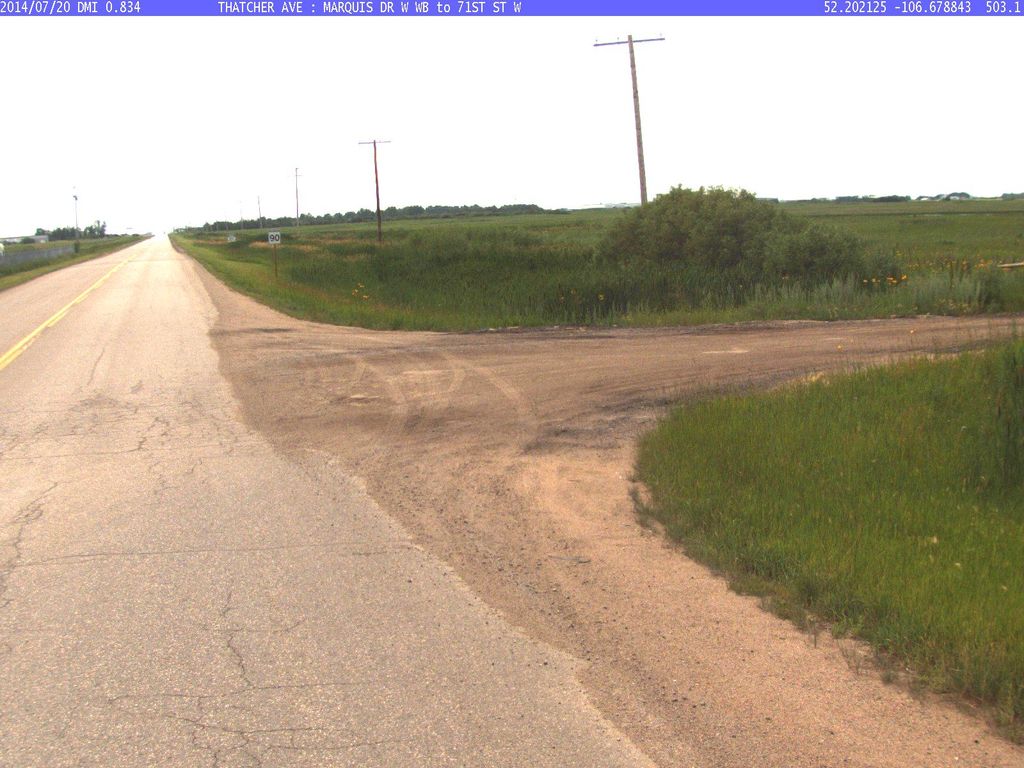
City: saskatoon